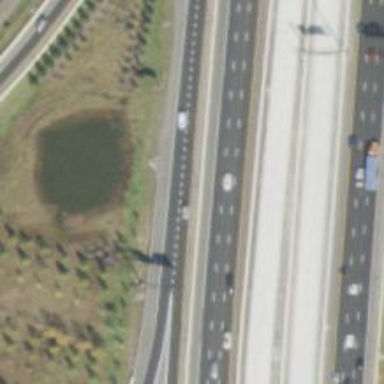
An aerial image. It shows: Motorway junction.